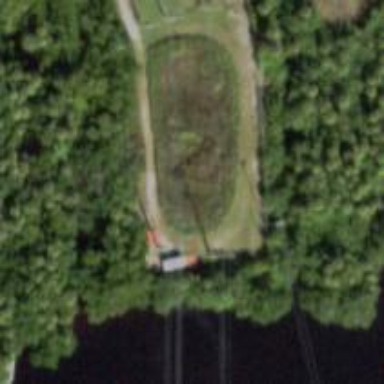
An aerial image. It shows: Power pole.